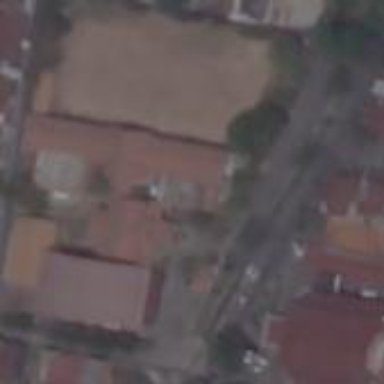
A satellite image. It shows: School.